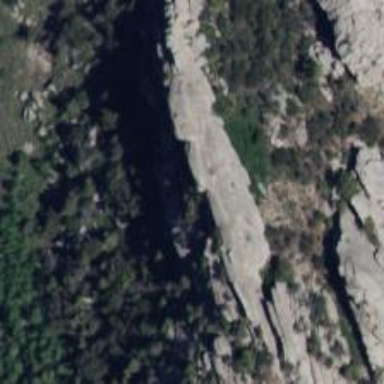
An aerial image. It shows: Landscape of bare rock.